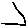
Label: triangle